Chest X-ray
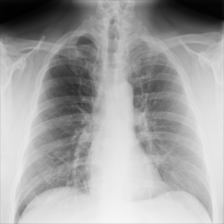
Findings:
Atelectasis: negative
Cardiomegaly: negative
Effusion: negative
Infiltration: negative
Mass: negative
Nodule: negative
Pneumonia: negative
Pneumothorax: negative
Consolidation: positive
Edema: negative
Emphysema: negative
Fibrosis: negative
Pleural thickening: negative
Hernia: negative